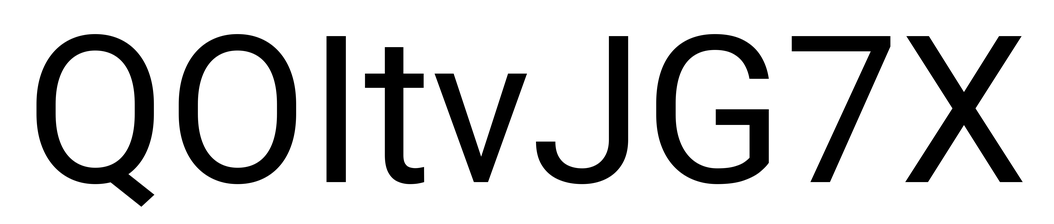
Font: Roboto_Regular